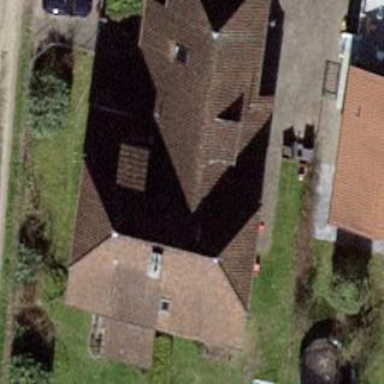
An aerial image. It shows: House with half-hipped roof shape.